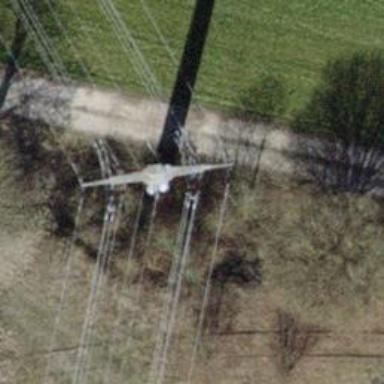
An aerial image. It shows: Power lines with double and single wires. There are 8 cables in total.